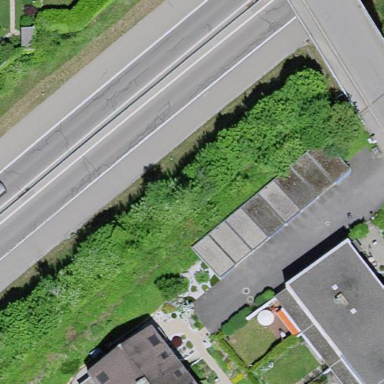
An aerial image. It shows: Garage building.